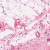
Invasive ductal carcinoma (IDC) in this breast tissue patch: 0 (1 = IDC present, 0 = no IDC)